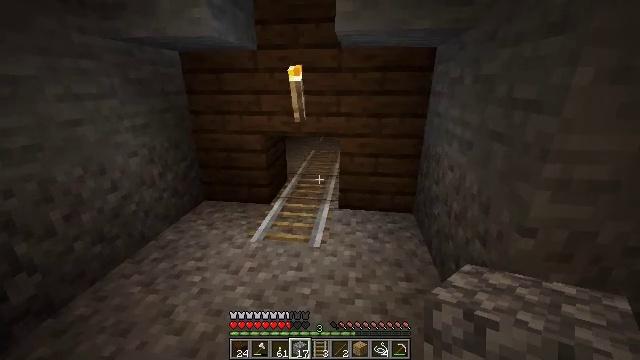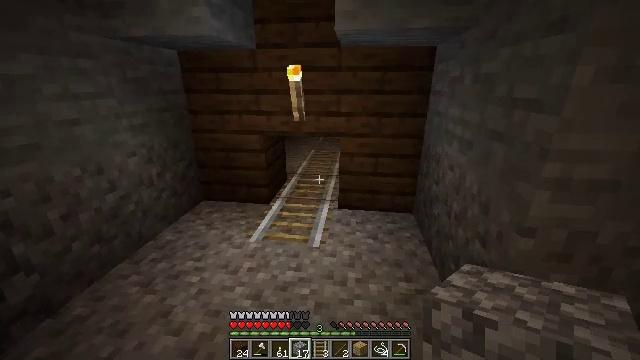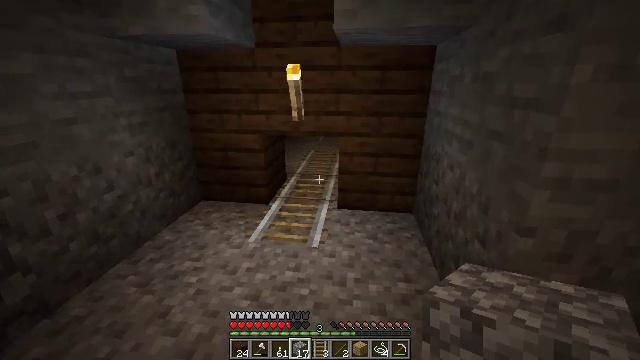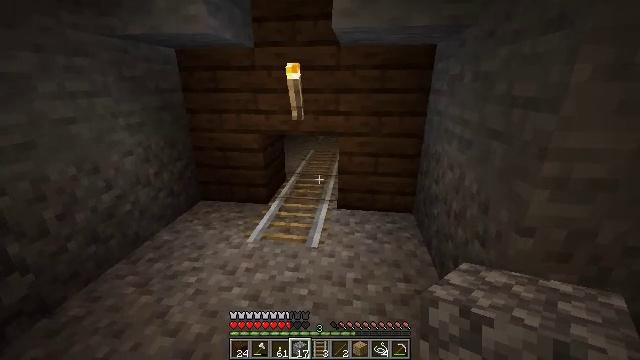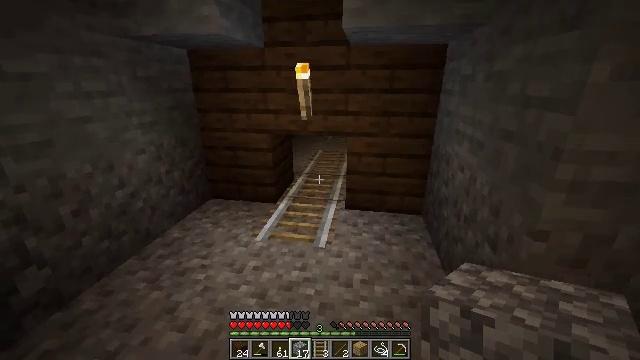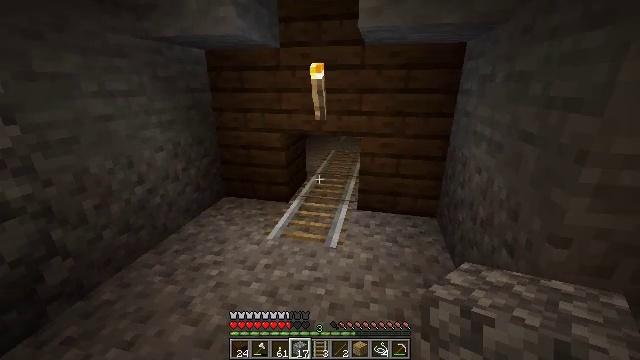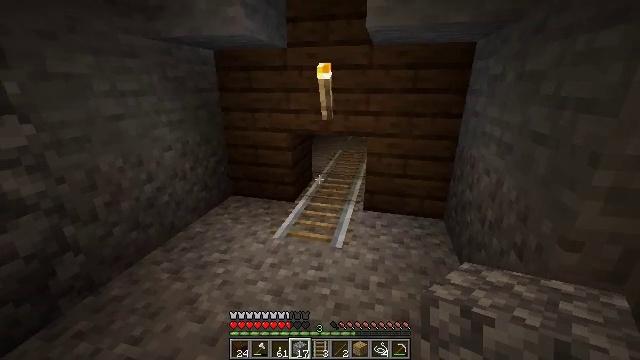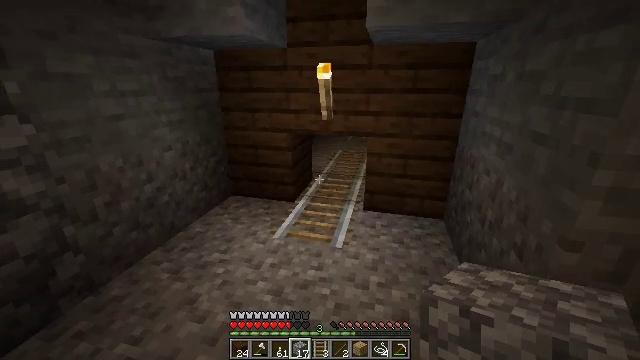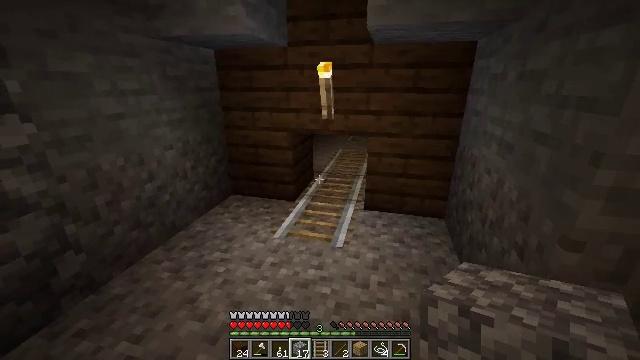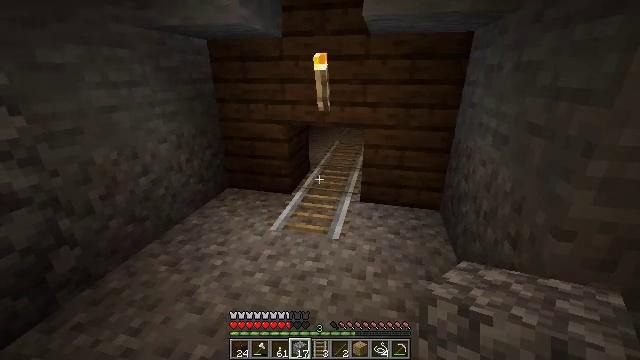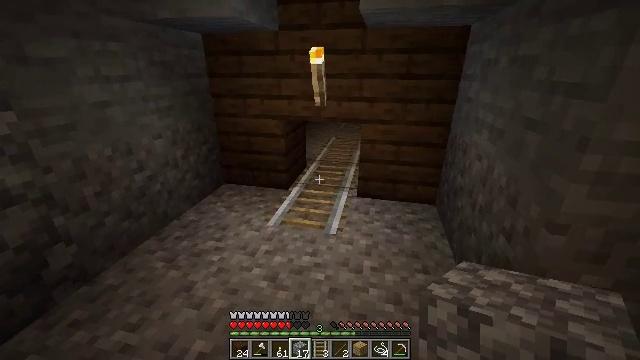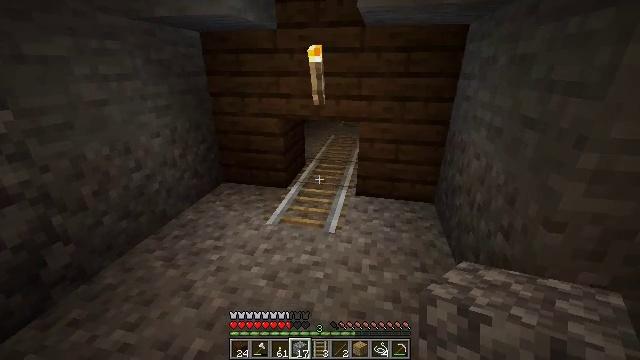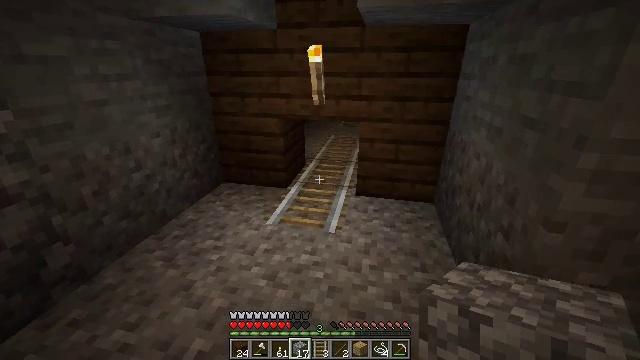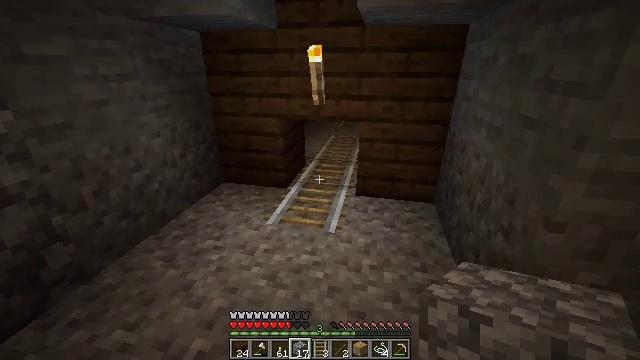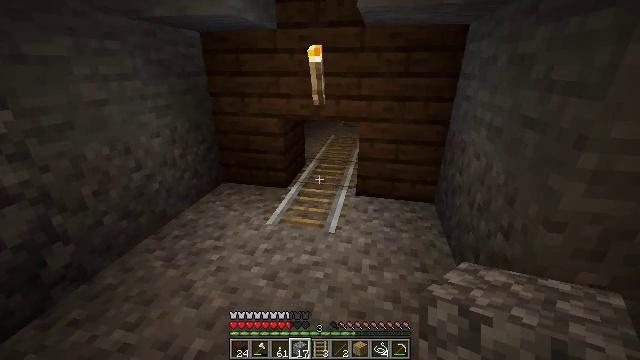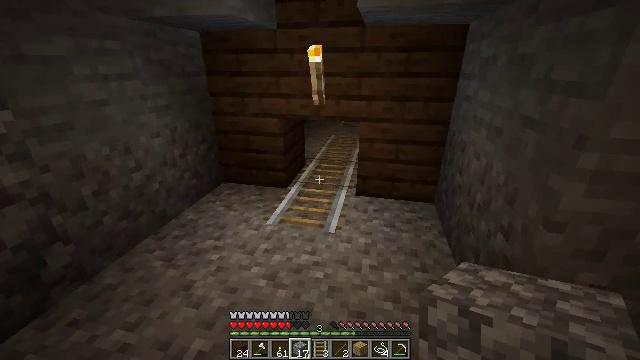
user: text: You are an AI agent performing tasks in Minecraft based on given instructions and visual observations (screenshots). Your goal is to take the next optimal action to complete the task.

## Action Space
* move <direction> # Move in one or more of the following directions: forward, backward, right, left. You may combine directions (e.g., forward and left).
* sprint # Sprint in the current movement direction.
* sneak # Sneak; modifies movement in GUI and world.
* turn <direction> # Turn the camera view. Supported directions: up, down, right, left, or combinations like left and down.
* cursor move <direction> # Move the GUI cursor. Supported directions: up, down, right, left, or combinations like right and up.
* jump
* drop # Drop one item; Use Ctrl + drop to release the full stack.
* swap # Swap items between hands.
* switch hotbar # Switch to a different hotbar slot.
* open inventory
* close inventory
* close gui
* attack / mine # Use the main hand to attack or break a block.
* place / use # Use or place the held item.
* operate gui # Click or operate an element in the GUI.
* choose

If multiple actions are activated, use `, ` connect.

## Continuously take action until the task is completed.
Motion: motion action
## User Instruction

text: Pick up the rail by attacking it.
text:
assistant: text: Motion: no_op
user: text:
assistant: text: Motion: no_op
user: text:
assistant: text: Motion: no_op
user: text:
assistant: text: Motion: turn left
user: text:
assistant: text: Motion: turn left
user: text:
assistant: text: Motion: turn left
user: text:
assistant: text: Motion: no_op
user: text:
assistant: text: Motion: no_op
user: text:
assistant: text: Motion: turn down
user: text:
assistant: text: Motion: turn down
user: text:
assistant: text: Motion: no_op
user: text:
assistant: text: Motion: no_op
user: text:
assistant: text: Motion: no_op
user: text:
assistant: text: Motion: no_op
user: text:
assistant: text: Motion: no_op
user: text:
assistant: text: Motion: no_op
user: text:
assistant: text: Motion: no_op
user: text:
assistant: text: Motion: move forward
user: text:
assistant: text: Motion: move forward, turn down
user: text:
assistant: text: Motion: move forward and move left, turn right and down
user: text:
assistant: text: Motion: move forward and move left, turn right and down
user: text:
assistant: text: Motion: move left, turn right and down
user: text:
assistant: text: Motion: turn right and down
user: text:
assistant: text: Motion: turn right and down
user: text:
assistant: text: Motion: turn right and down
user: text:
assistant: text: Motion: no_op
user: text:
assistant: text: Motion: no_op
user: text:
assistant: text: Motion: no_op
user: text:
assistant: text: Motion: no_op
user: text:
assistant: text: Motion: no_op